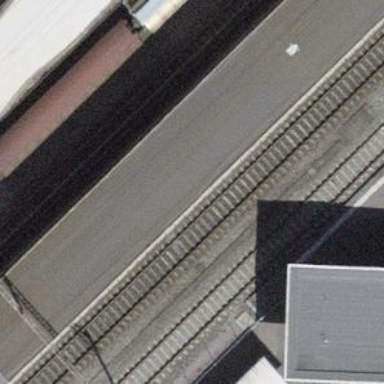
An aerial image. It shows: Footway tunnel.